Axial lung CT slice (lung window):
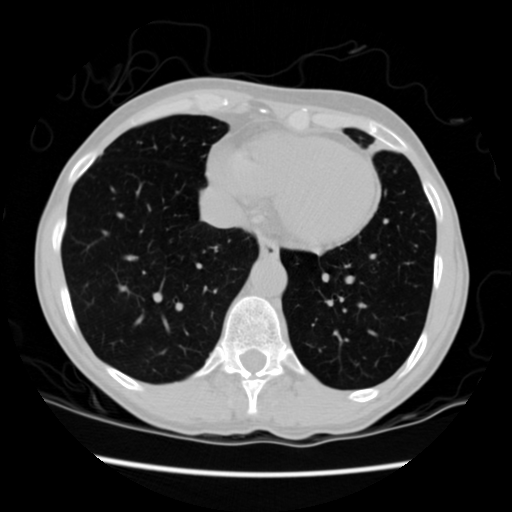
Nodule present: no